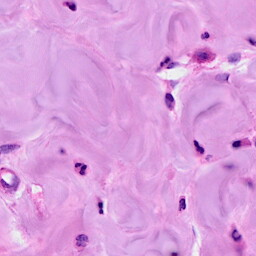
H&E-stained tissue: Breast